Platform: macOS
Application: Chrome
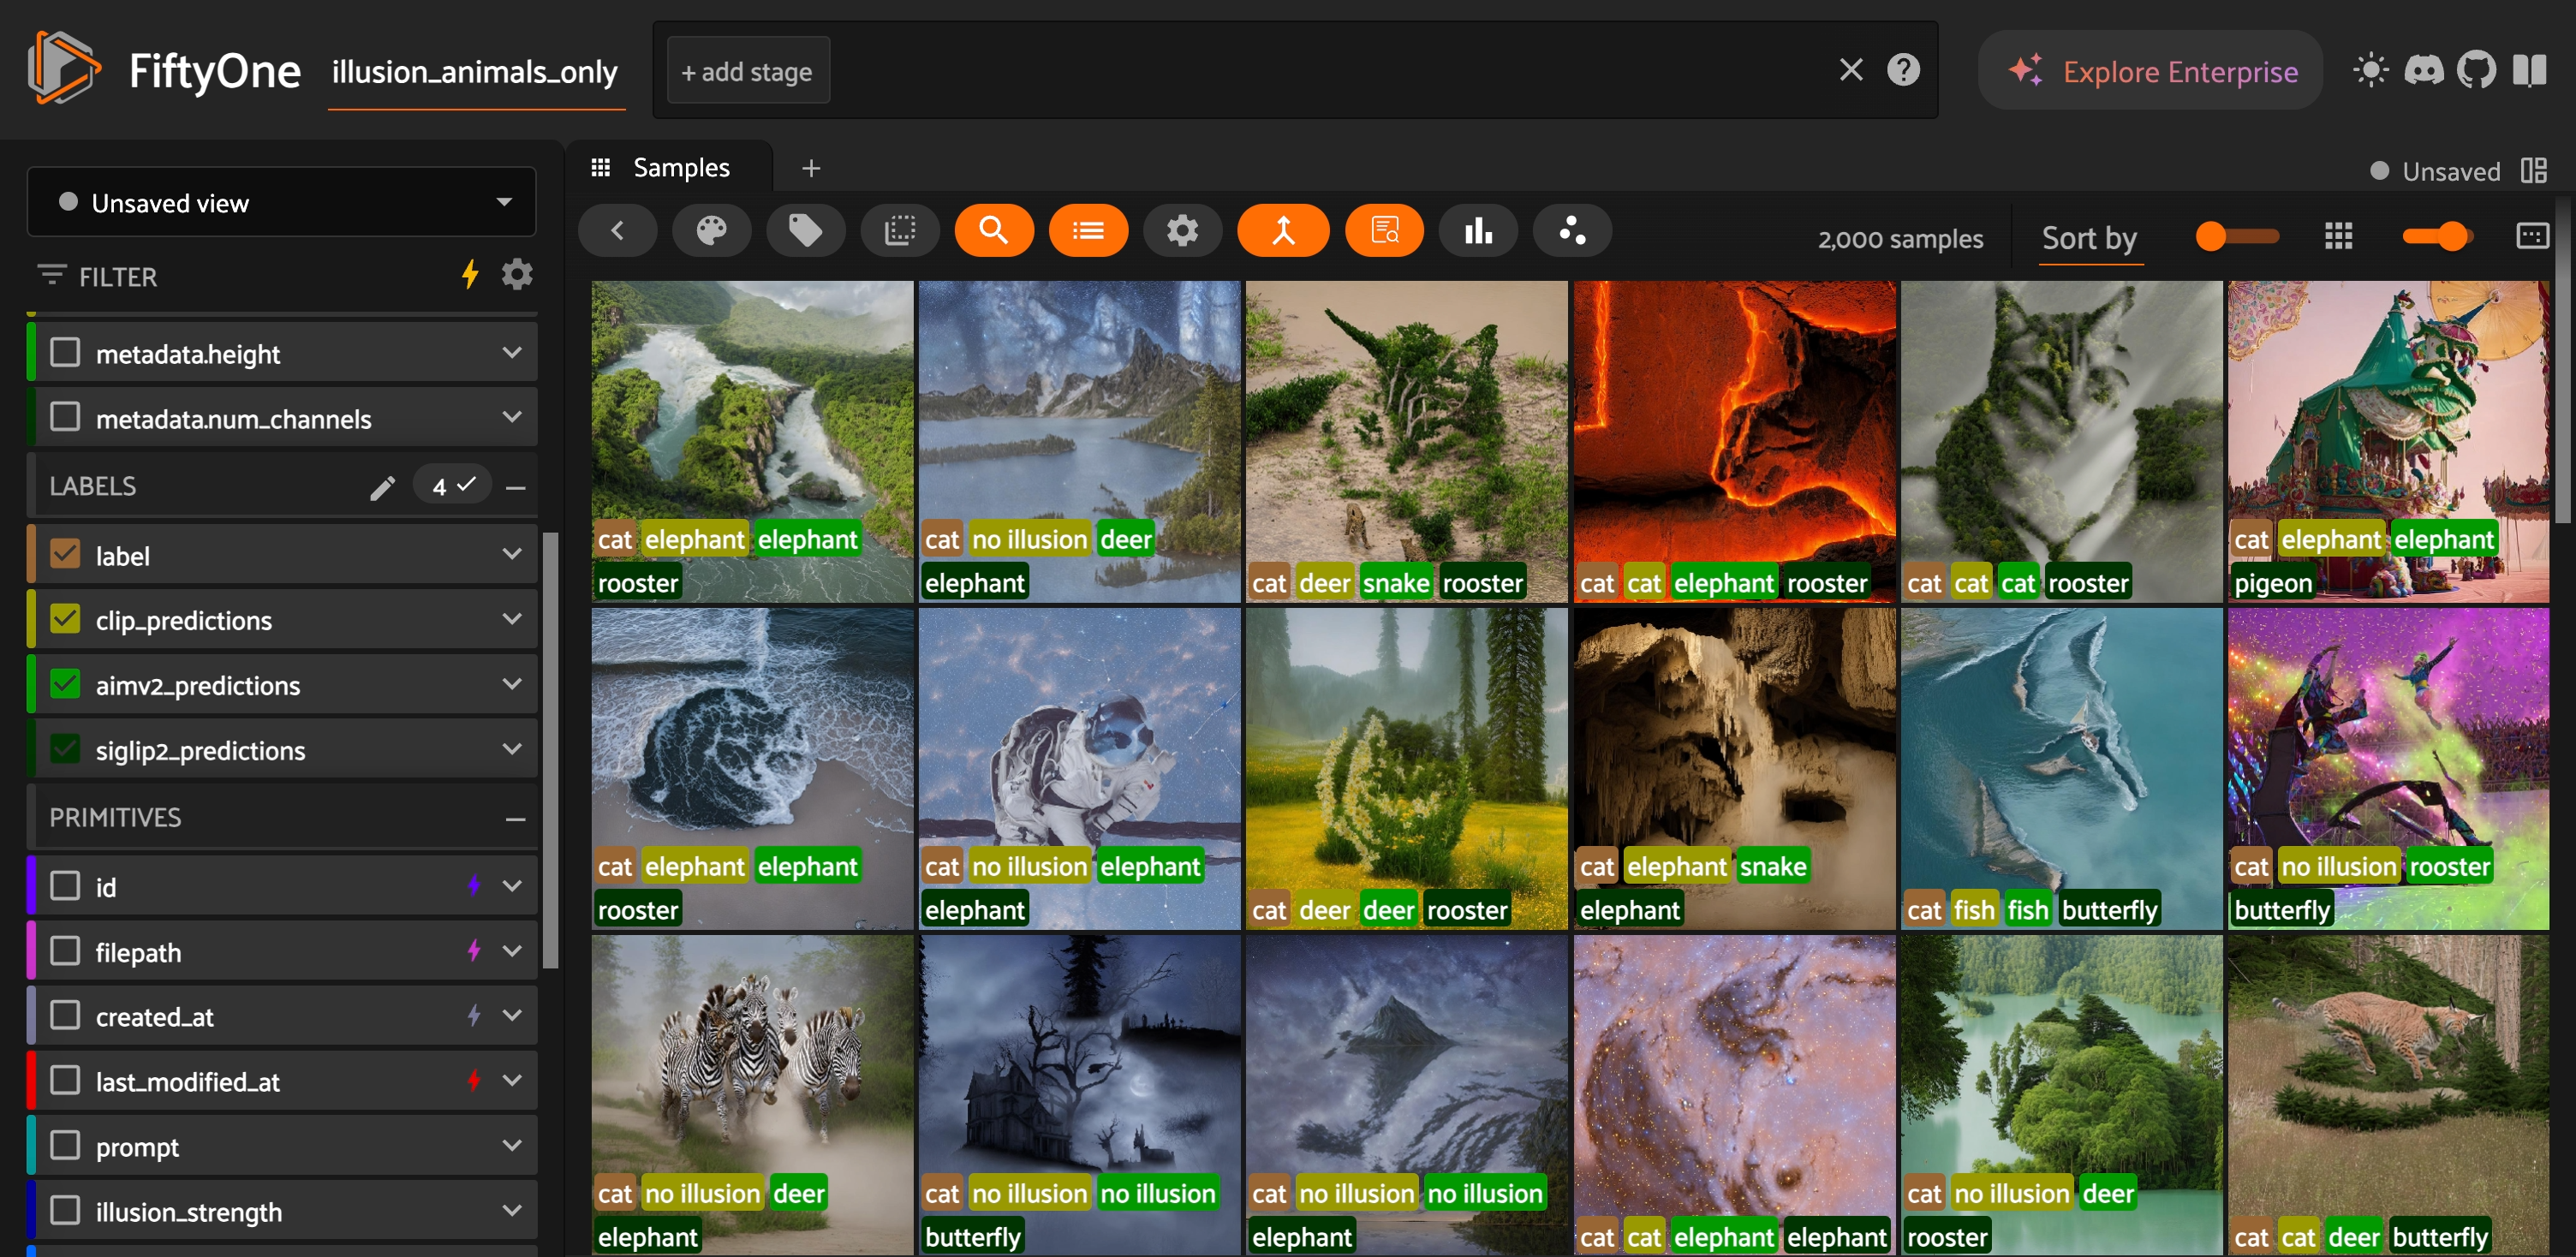
task_description: Add a view stage
action_type: click
element_info: Menu Item
steps_since_start: 1